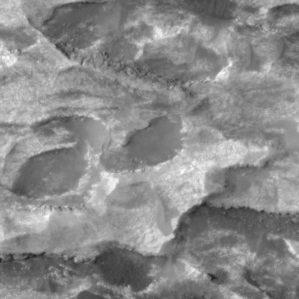
Label: non_frost